Field crop: tomato
Growth stage: 2
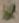
Species: solanum